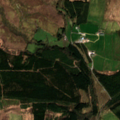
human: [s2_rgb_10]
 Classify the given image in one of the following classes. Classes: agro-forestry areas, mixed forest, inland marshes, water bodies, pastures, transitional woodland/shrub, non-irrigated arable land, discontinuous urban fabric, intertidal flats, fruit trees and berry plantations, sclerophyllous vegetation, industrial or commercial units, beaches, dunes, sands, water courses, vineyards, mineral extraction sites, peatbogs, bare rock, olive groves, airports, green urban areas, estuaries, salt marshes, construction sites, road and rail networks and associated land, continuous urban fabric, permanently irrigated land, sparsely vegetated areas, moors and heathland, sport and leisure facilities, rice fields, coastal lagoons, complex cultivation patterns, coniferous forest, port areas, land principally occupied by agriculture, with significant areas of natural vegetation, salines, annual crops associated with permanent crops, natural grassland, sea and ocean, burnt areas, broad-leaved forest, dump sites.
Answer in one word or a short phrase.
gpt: pastures, land principally occupied by agriculture, with significant areas of natural vegetation, coniferous forest, peatbogs